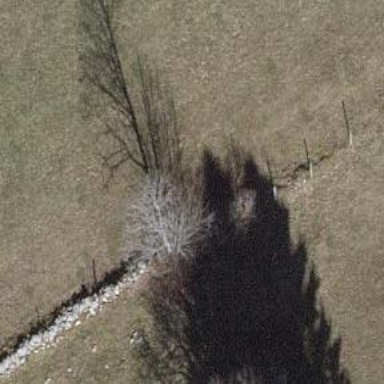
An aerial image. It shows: Wall made of dry stone.